Field crop: maize
Growth stage: 1
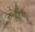
Species: salsola